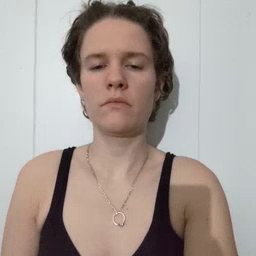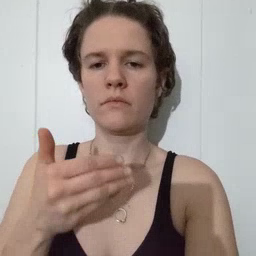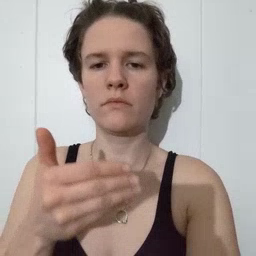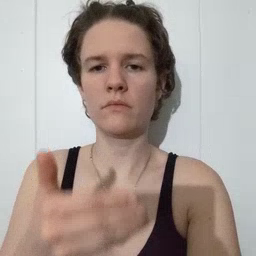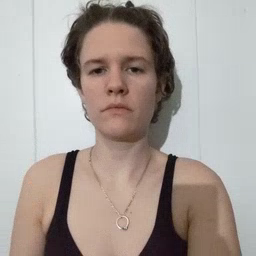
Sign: close